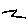
Label: zigzag